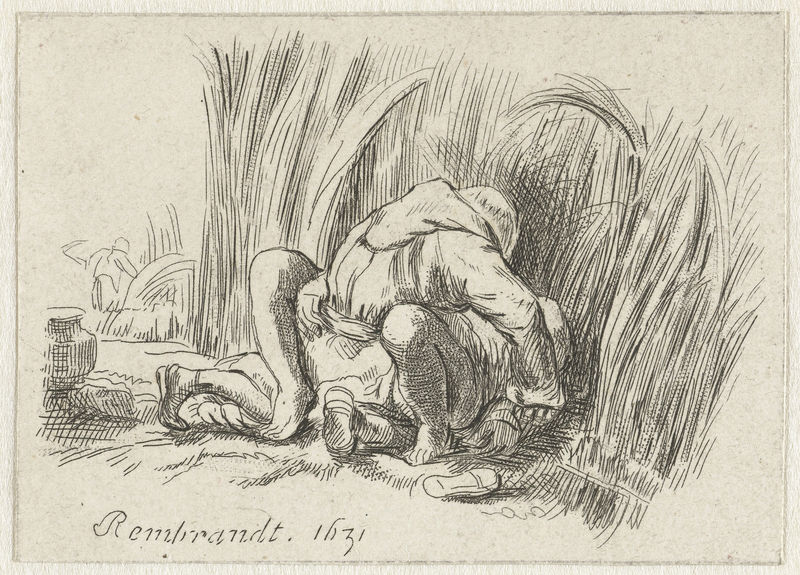
Titel: Het monnikje in het koren
Künstler: Rembrandt Harmensz. van Rijn
Standort: Amsterdam
Institution: Rijksmuseum
Schlagwörter: mann, frau, zeichnung, mensch, rembrandt, niederlande, feld, halme, arbeit, ernte, heu, detail, bauer, radierung, bleistift, goldenes zeitalter, kapuze, 17. jahrhundert